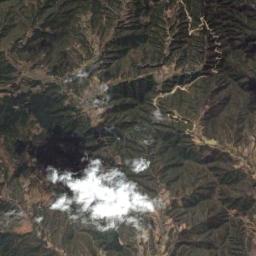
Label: cloud